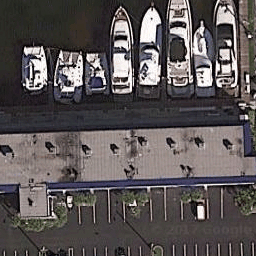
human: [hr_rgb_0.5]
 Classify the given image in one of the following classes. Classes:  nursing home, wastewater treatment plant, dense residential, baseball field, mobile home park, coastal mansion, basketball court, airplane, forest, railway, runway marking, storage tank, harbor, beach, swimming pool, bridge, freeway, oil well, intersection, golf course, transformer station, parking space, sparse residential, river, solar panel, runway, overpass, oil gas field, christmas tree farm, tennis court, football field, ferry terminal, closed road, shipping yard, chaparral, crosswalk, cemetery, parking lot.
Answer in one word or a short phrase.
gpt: harbor